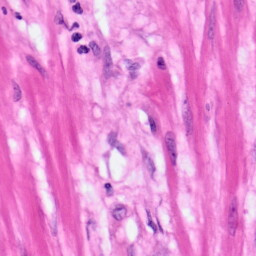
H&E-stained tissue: Pancreatic